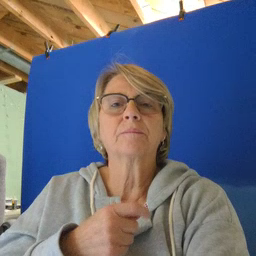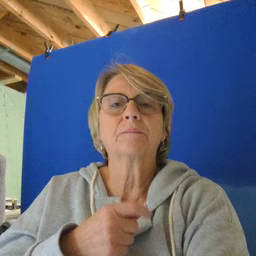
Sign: glasswindow